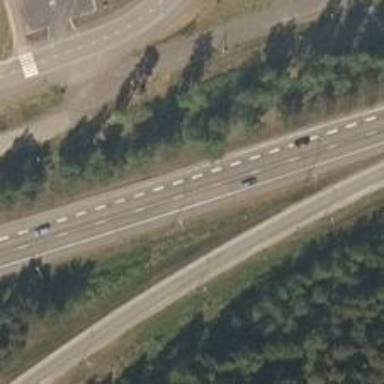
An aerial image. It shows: Motorway junction.